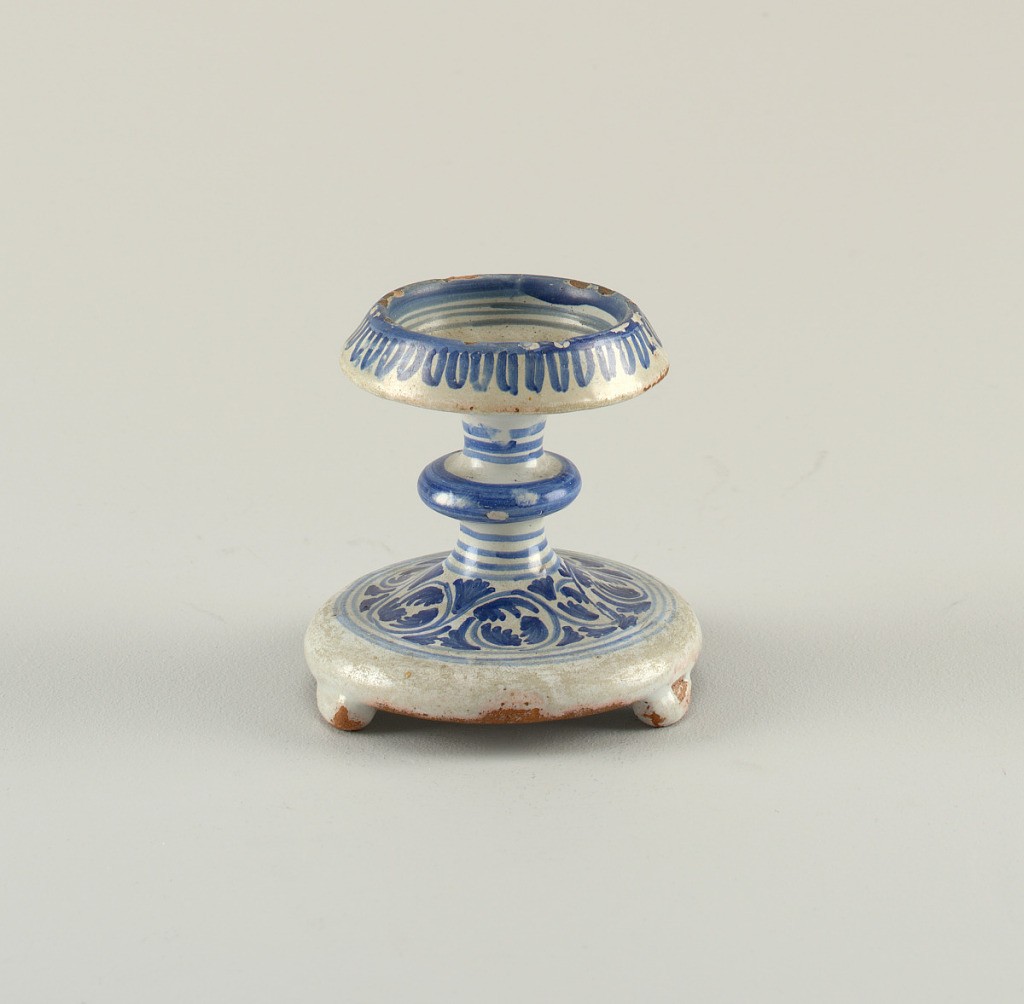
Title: Salt cellar
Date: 18th century
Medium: Tin-glazed earthenware
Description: Tazza shape. In the well is a design of a house. Wide base has acanthus scroll motif.